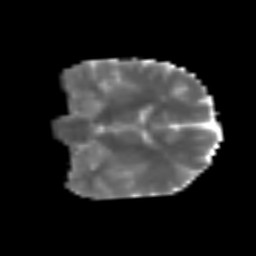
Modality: MD
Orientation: coronal
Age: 39
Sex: female
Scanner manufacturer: siemens
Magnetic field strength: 3 T
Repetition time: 3.2 s
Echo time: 0.081 s